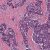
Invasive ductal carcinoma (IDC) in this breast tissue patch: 1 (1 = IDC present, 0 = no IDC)